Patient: sex M, age 34
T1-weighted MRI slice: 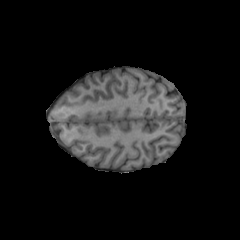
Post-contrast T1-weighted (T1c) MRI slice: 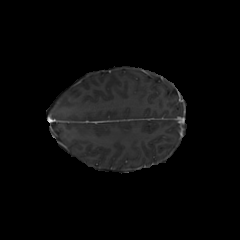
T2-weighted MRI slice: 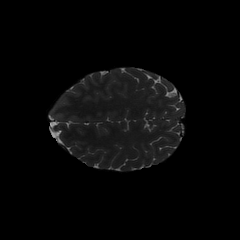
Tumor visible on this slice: no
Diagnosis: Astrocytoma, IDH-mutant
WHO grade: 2